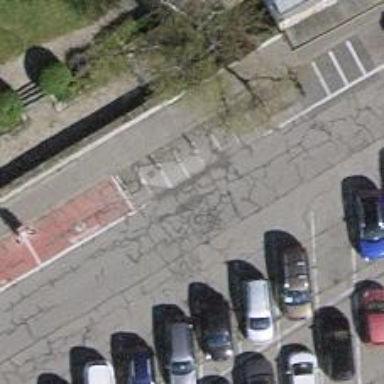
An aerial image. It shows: Charging station.